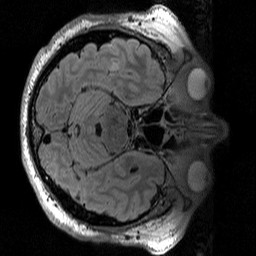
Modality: T2w
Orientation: axial
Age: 60
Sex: male
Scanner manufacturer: siemens
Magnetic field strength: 3 T
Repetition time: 5 s
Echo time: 0.386 s